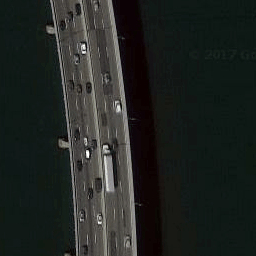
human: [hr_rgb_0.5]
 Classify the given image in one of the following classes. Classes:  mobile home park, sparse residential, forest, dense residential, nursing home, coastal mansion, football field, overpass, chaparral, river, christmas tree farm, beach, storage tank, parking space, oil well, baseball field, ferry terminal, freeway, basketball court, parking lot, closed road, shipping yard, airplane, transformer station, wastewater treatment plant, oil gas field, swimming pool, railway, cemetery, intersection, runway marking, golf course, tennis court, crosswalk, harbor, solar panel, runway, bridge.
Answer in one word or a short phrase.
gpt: bridge